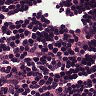
Metastatic tissue present: no